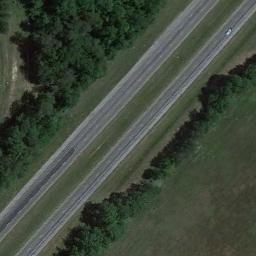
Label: freeway